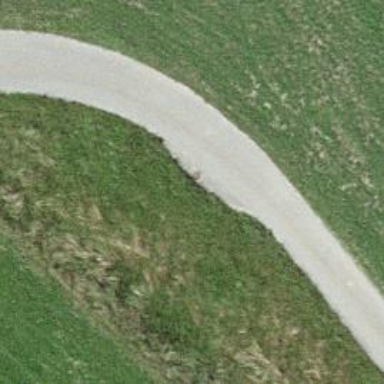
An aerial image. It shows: Well-maintained track road with grade 1 tracktype.